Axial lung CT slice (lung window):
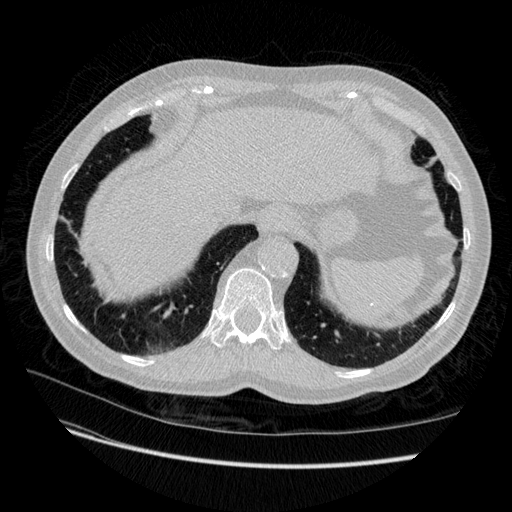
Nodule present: no